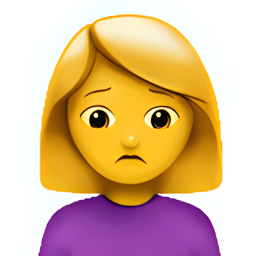
Name: woman frowning
Emoji: 🙍‍♀️
Group: People & Body
Sub-group: person-gesture